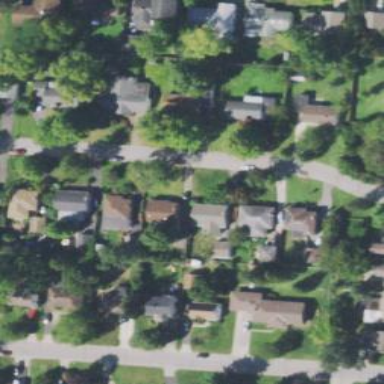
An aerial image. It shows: Residential driveway used as service road.